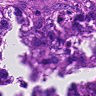
Metastatic tissue present: yes